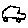
Label: car